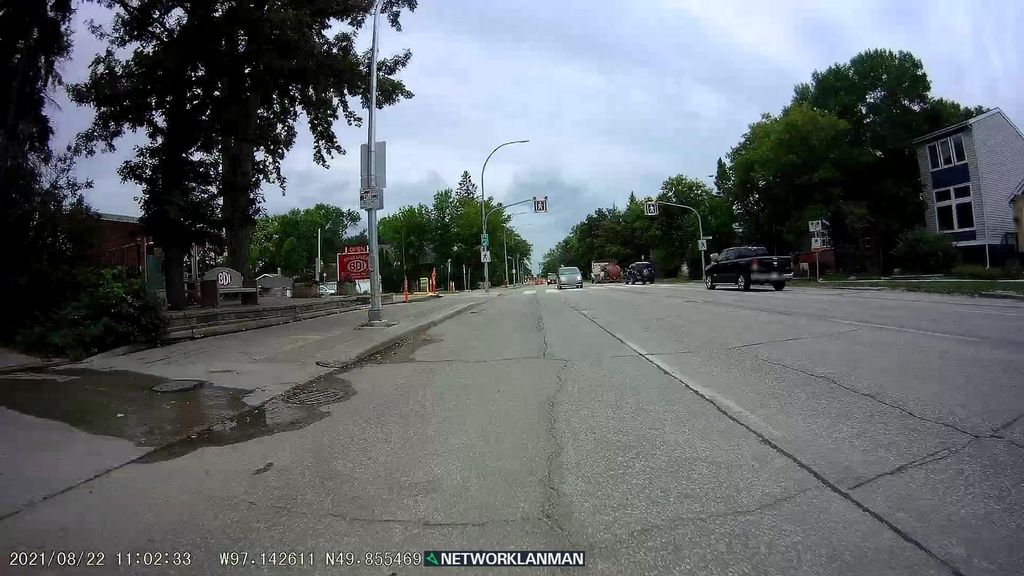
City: winnipeg